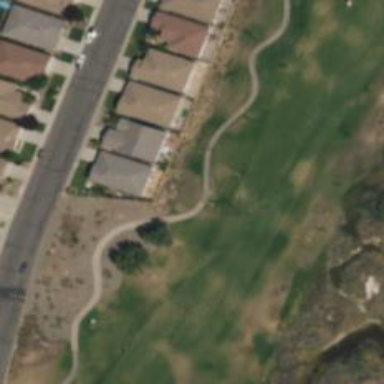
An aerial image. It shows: View of golf hole.